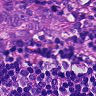
Metastatic tissue present: yes